Field crop: tomato
Growth stage: 1
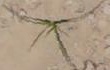
Species: cyperus